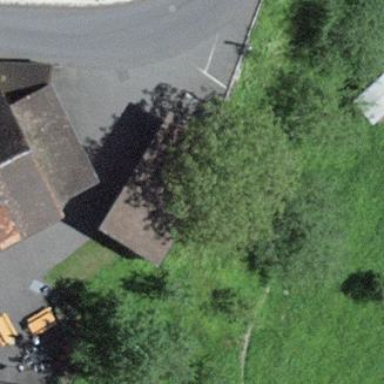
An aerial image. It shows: View of roof of building.